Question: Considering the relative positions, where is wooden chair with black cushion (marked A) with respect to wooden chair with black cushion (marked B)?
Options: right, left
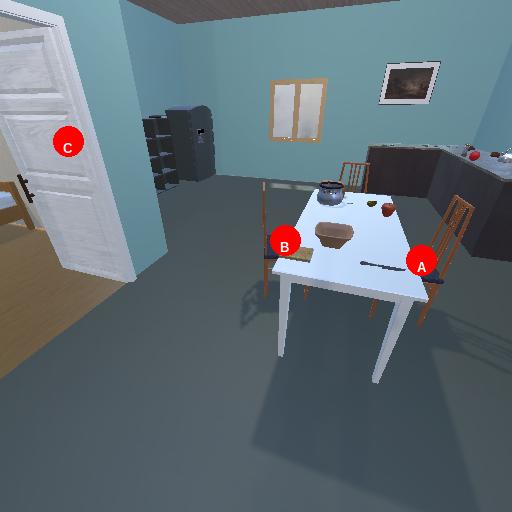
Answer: right